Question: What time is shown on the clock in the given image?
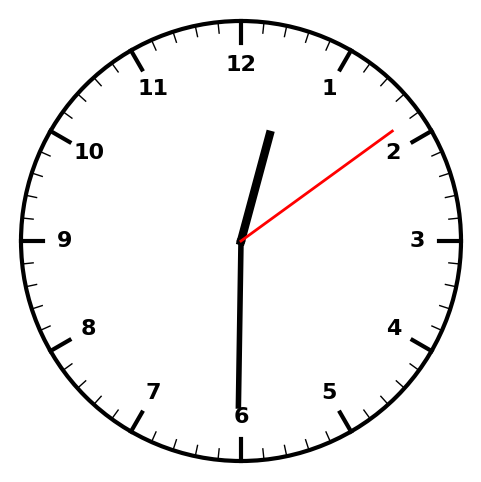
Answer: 12:30:09